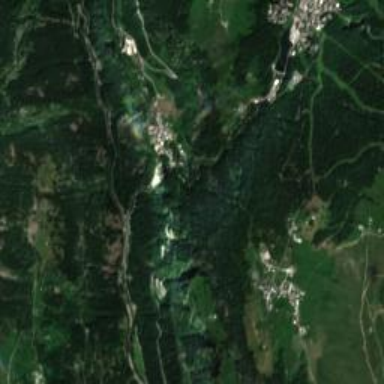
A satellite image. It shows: Picturesque valley in nature.